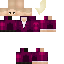
A male human skin with medium skin, wearing brown long hair dressed in a purple suit and black pants, featuring a closed mouth.